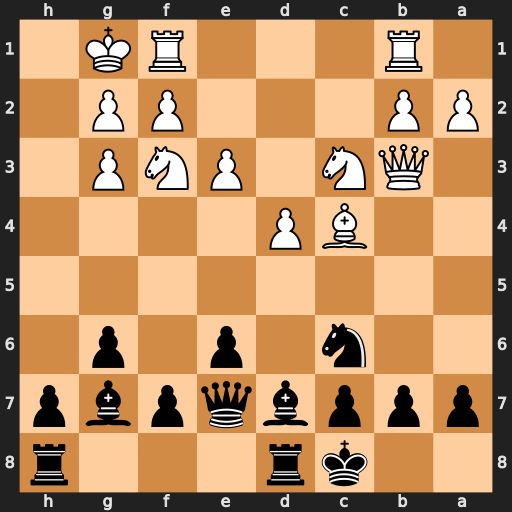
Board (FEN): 2kr3r/pppbqpbp/2n1p1p1/8/2BP4/1QN1PNP1/PP3PP1/1R3RK1
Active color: b
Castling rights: -
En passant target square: -
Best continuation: Na5 Qc2 Nxc4